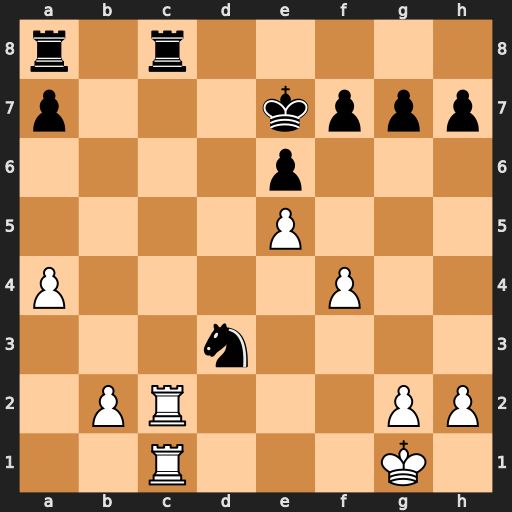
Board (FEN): r1r5/p3kppp/4p3/4P3/P4P2/3n4/1PR3PP/2R3K1
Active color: w
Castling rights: -
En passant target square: -
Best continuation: Rxc8 Rxc8 Rxc8